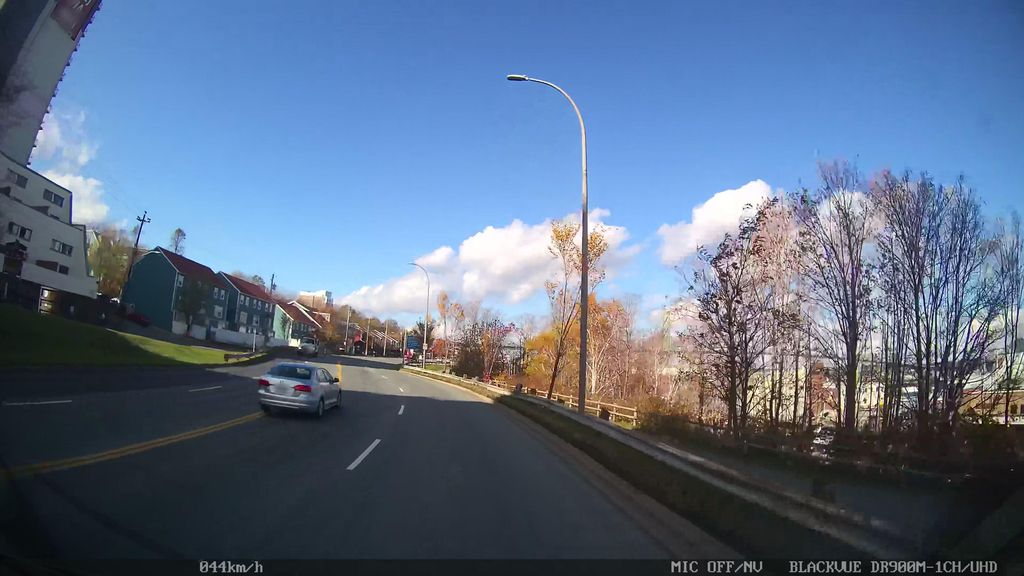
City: halifax